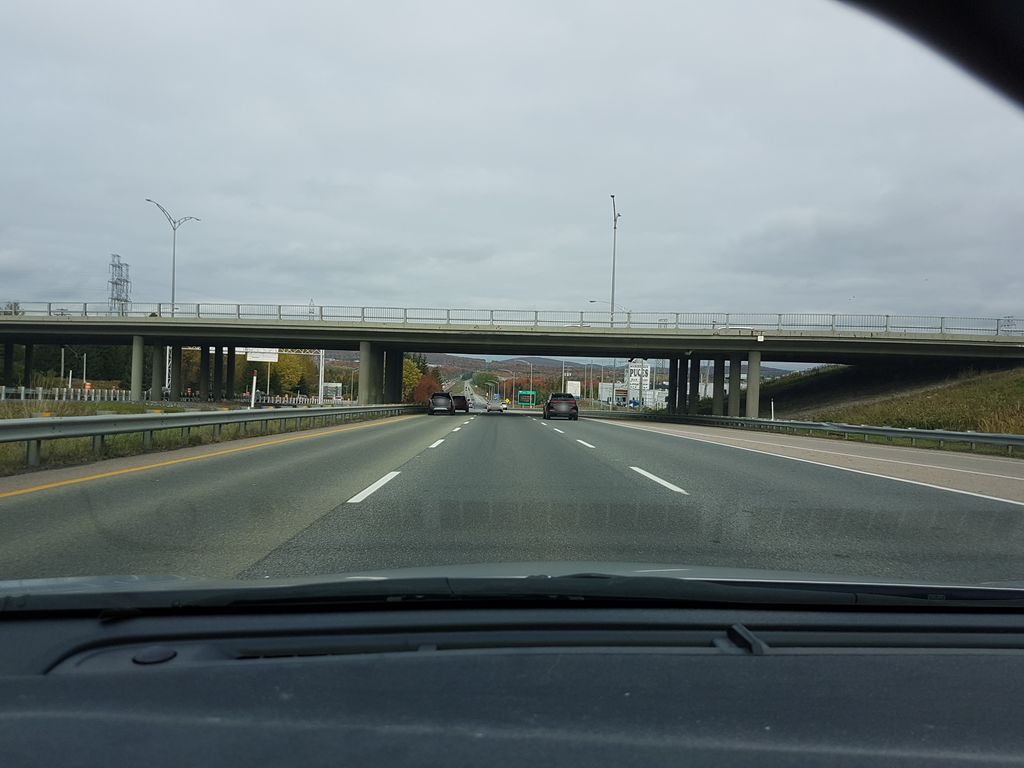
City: quebec_city